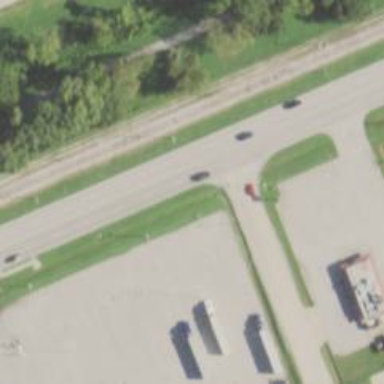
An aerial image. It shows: Road with stop sign.